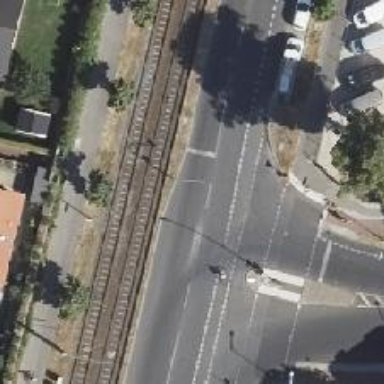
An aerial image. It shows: Asphalt secondary road with exclusive cycle lane on both sides.